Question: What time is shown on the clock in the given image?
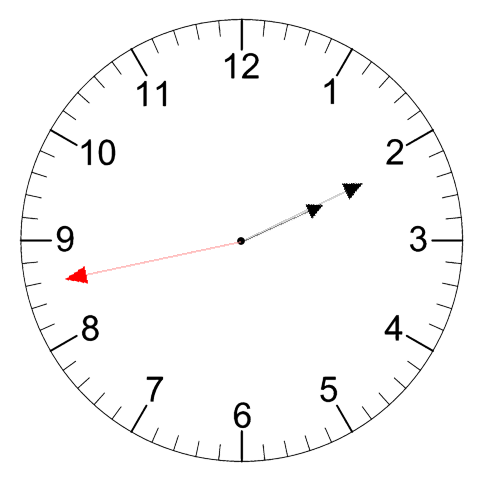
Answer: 02:10:43